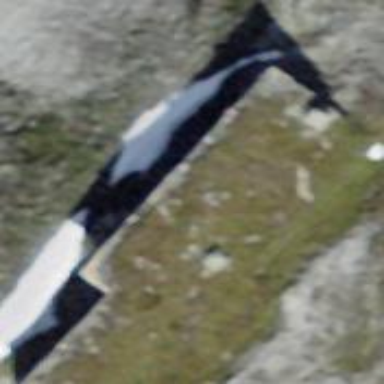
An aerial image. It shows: Military bunker.